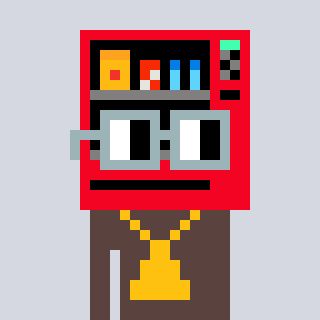
a pixel art character with square dark gray glasses, a vending machine-shaped head and a darkbrown-colored body on a cool background